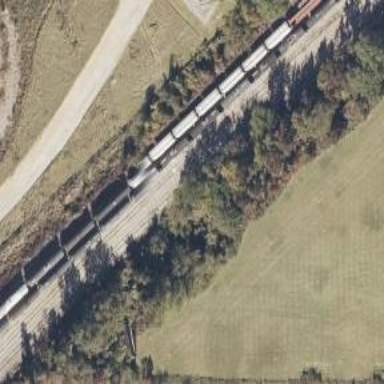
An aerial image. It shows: Railway siding with rails.